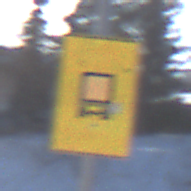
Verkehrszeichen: KennzeichnungspflichtigeFahrzeugeGefaehrlicheGueterOhnePfeilsymbol
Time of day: MorningAfternoon
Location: Outdoor (Nature)
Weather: PartlyCloudy
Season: Winter
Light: Natural